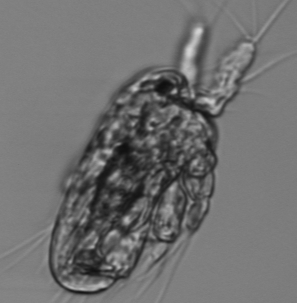
Label: Copepod_nauplii